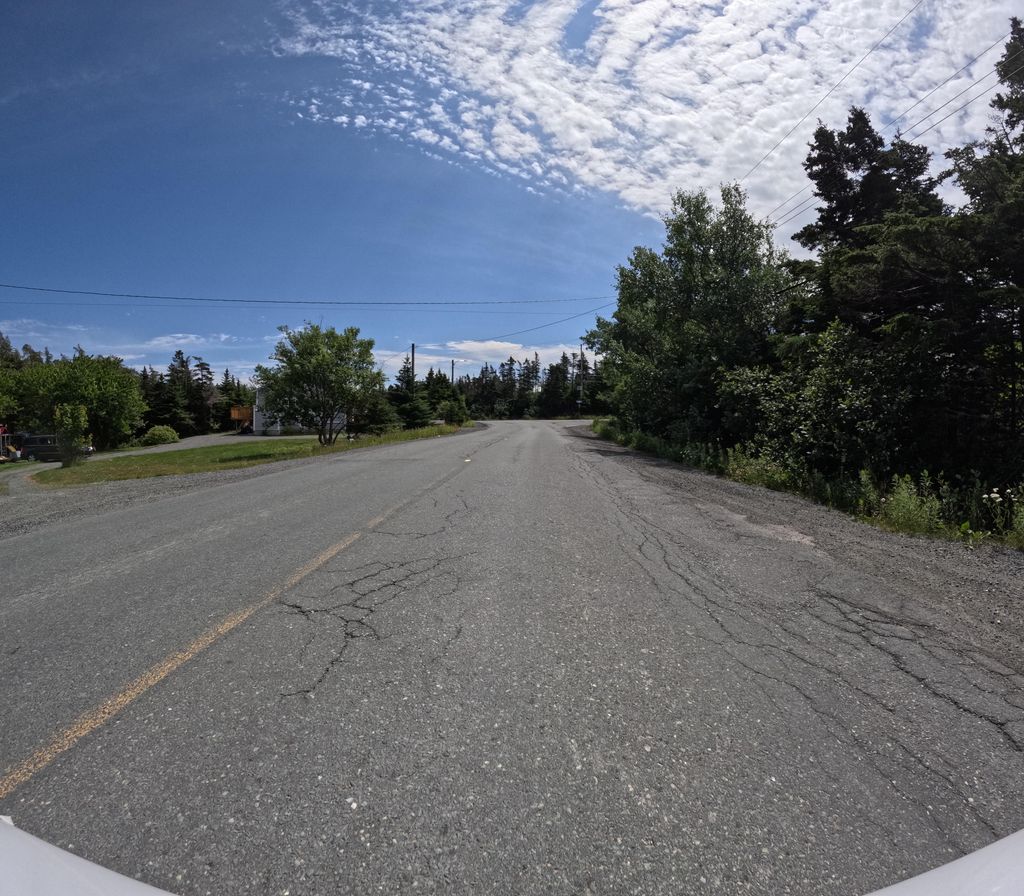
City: st_johns